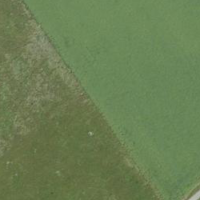
EUNIS habitat code: 55
Species observed at this site:
Milvus milvus